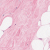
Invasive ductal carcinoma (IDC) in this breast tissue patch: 0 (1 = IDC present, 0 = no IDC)